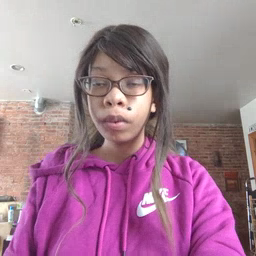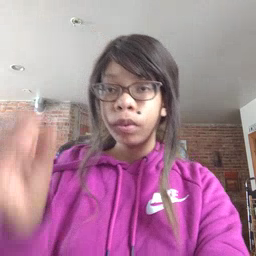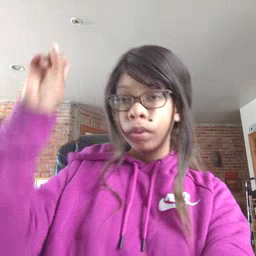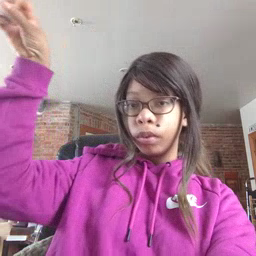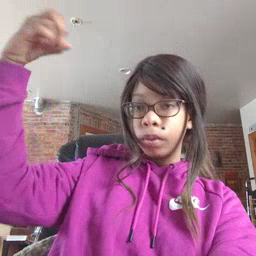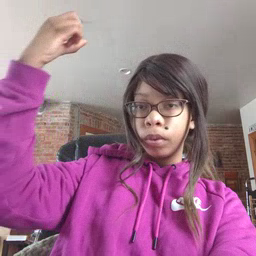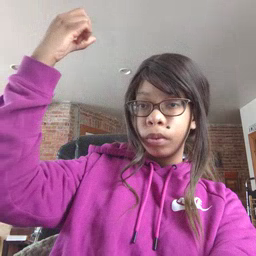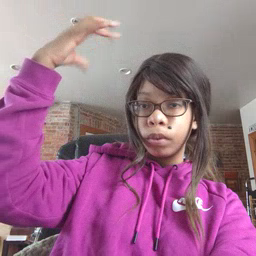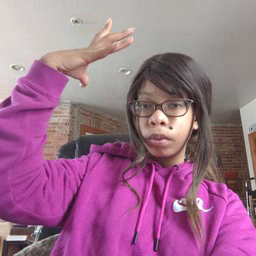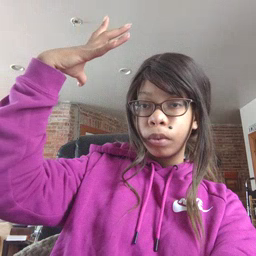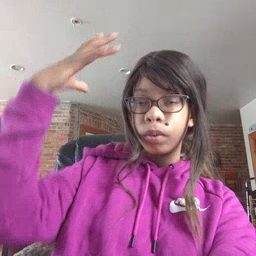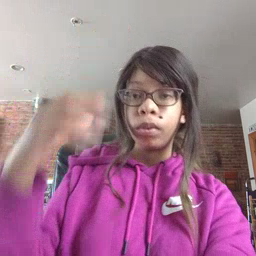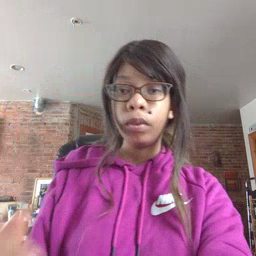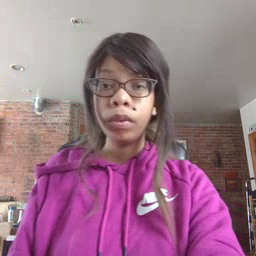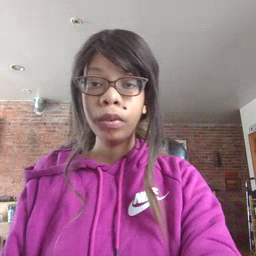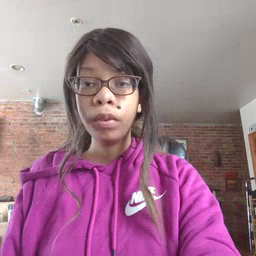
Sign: sun